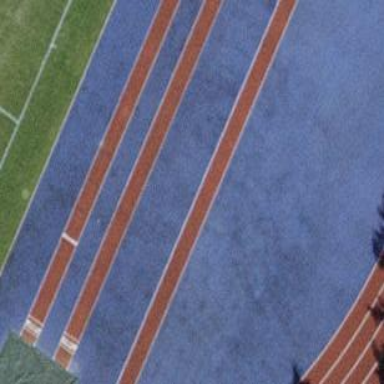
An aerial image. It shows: Athletics track located in leisure land area.